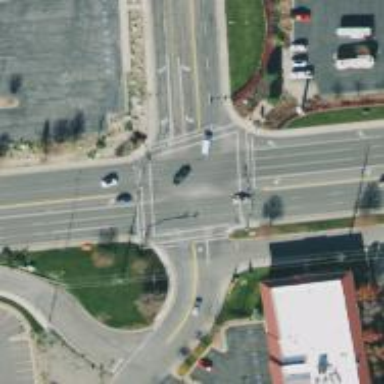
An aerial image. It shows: Crossing on the road with line markings.